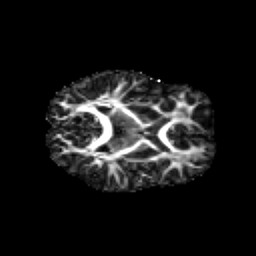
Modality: FA
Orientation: axial
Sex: female
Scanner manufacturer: siemens
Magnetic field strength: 3 T
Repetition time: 5 s
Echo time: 0.071 s